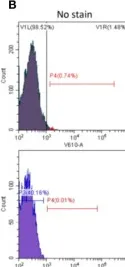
The dysregulation of TRAP1 resulted in a defective ETC, resulting in electron leakage and ROS production. (A) The mitochondrial and total ROS were assessed by flow cytometry in A549 cells transfected with WT and variants (A64T, E93Q, and A64T+E93Q). Representative histograms of flow cytometric analysis of MitoSOX and H2DCFDA fluorescence in different experimental groups (n=3). The bar graphs show the percentage of cells positive for mitochondrial ROS and total ROS production. The significance of the results was determined by ANOVA. * p <= 0.05.
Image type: pathology (immunostaining)